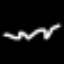
Label: squiggle